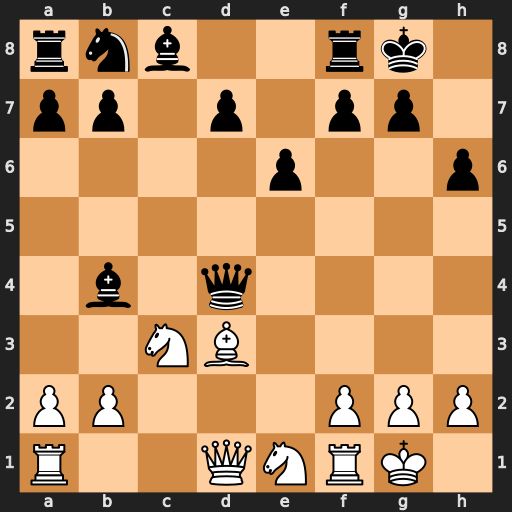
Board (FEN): rnb2rk1/pp1p1pp1/4p2p/8/1b1q4/2NB4/PP3PPP/R2QNRK1
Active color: w
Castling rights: -
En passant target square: -
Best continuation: Bh7+ Kxh7 Qxd4